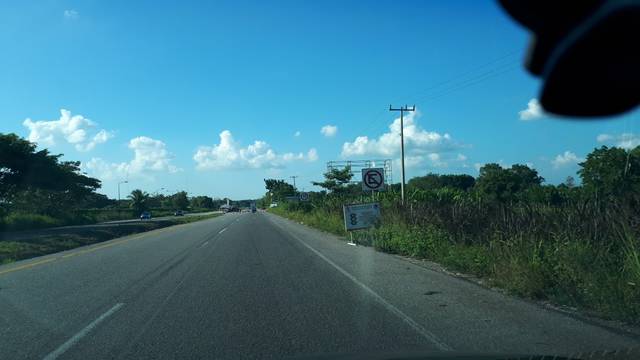
Region: Mexico
Coordinates: 18.005, -93.14